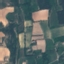
Land use / land cover: PermanentCrop